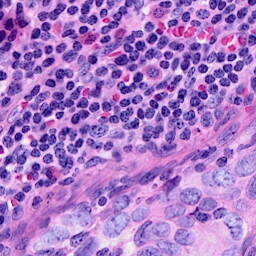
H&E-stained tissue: Breast